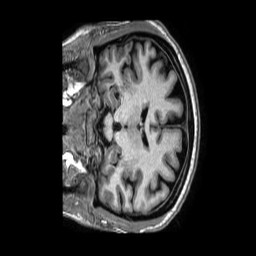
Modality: T1w
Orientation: coronal
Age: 48
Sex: female
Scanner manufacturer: philips
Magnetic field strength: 1.5 T
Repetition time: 0.007068 s
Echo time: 0.0032 s